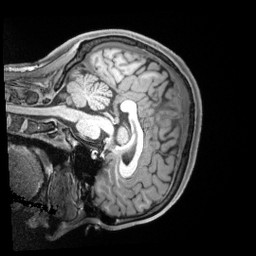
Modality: T1w
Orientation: sagittal
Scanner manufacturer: siemens
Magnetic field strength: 3 T
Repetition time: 2.5 s
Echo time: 0.00218 s